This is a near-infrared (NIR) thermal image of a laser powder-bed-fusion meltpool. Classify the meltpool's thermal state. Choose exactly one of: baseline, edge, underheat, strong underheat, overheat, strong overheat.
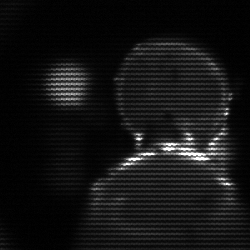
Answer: edge